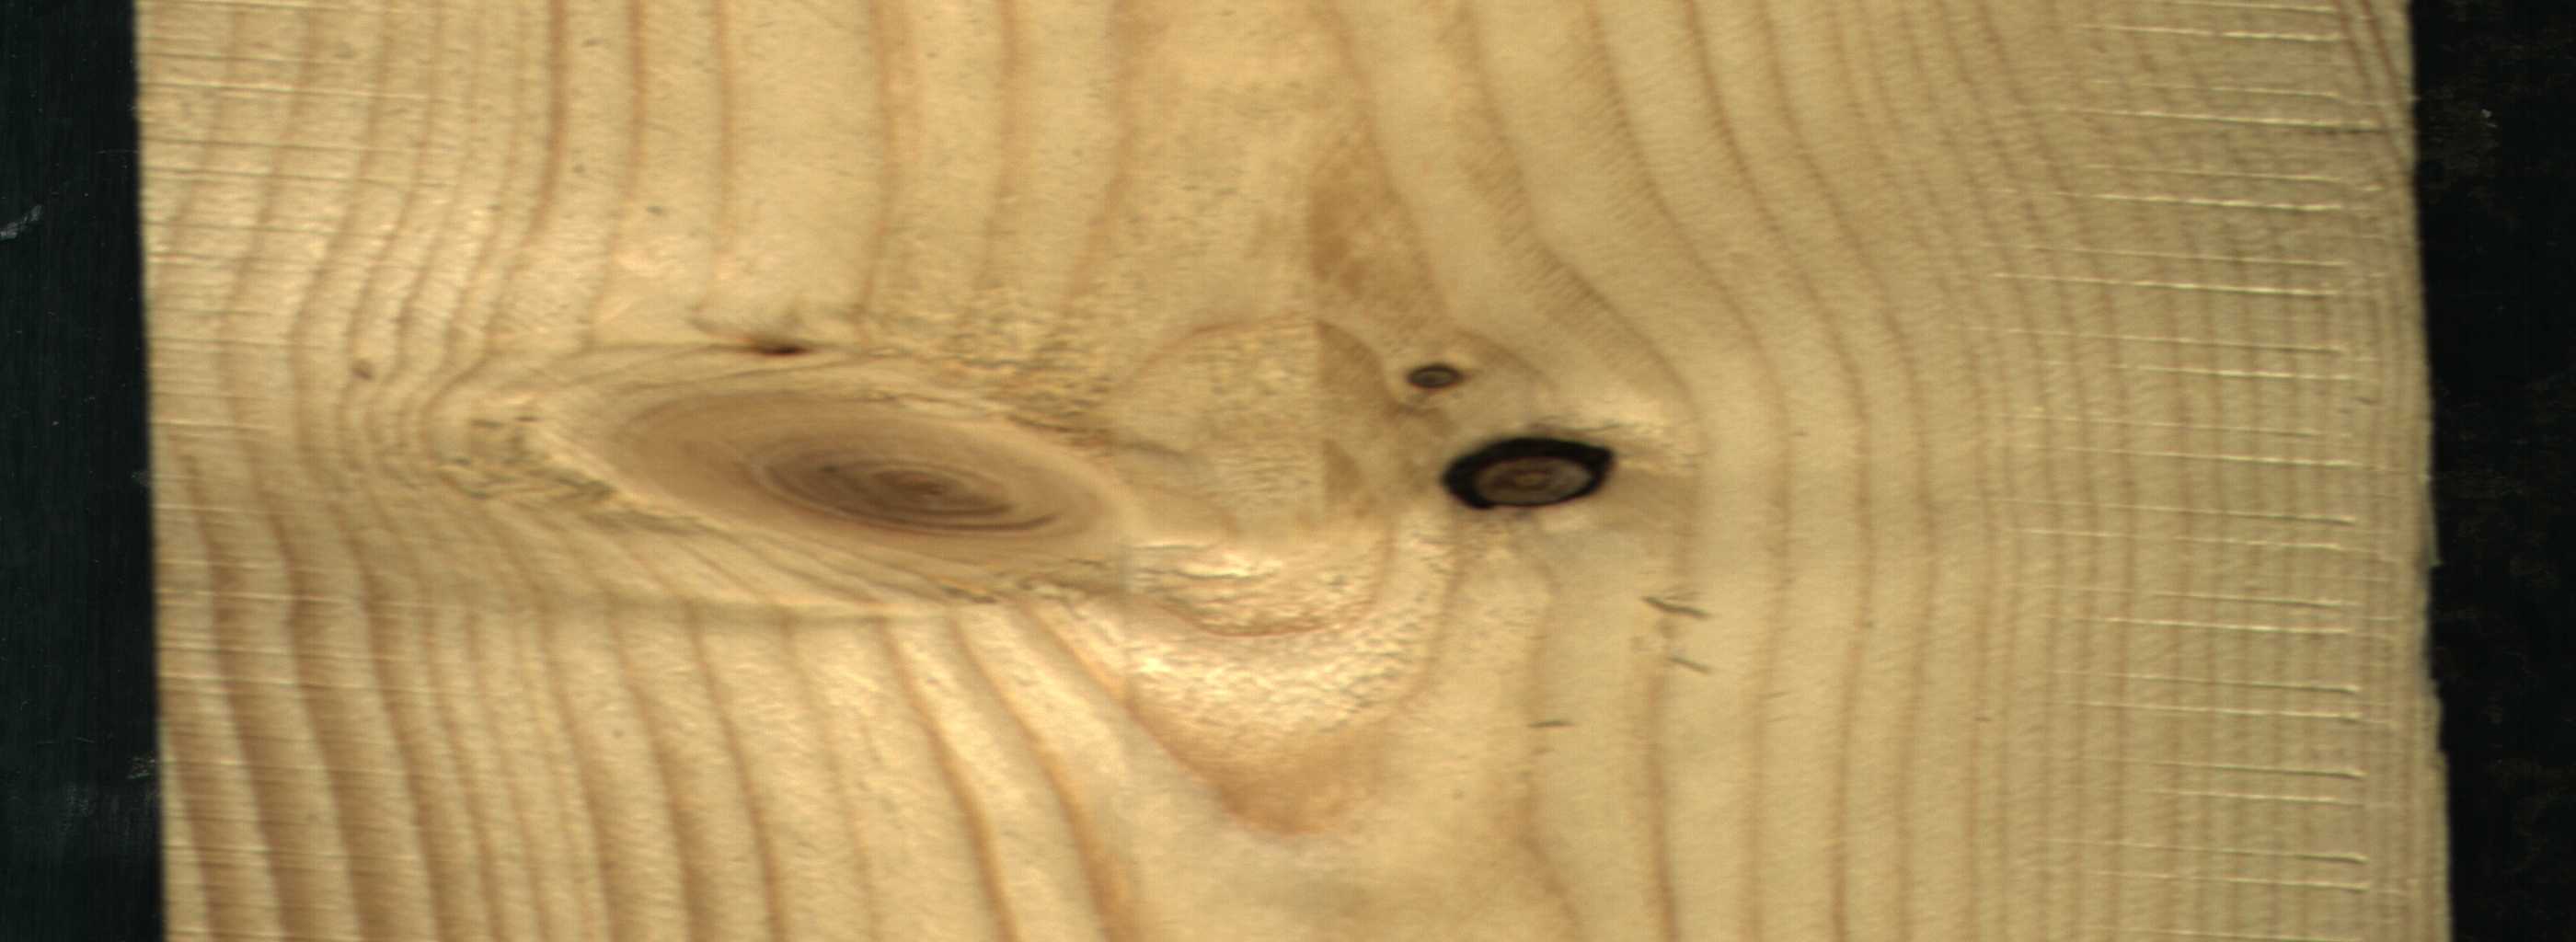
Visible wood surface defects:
Dead_Knot
Live_Knot
Live_Knot
Live_Knot